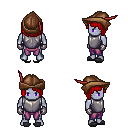
a pixel art fantasy rpg character, male body template, dark elf, purple skin, steel chest armor, magenta pants, red pageboy hairstyle, leather cap, metal gloves, gray slippers, four views (front, back, left, right), 2x2 character sprite sheet, small pixel art, hard edges, no anti-aliasing